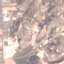
Land use / land cover: PermanentCrop